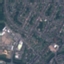
Label: Residential